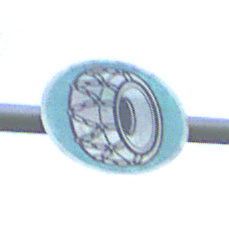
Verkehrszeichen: SchneekettenVorgeschrieben
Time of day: SunriseSunset
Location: Outdoor (Nature)
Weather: PartlyCloudy
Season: NotSpecified
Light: Natural